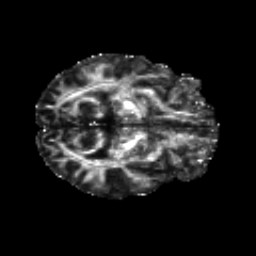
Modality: FA
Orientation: axial
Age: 29
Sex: male
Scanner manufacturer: siemens
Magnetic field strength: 3 T
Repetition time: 8.8 s
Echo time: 0.085 s